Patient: sex F, age 19
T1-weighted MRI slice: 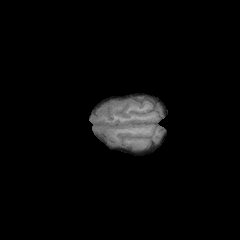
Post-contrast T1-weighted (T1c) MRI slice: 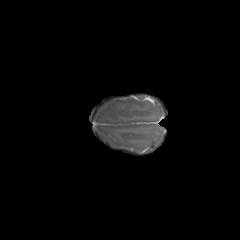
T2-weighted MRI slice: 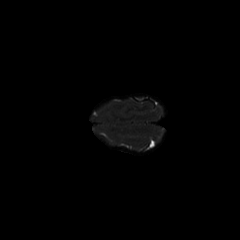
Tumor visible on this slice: no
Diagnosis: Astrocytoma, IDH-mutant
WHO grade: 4